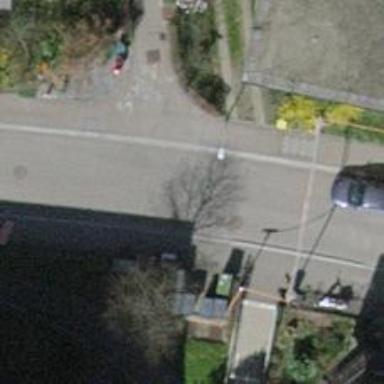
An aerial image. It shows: Paved footway with crossing.